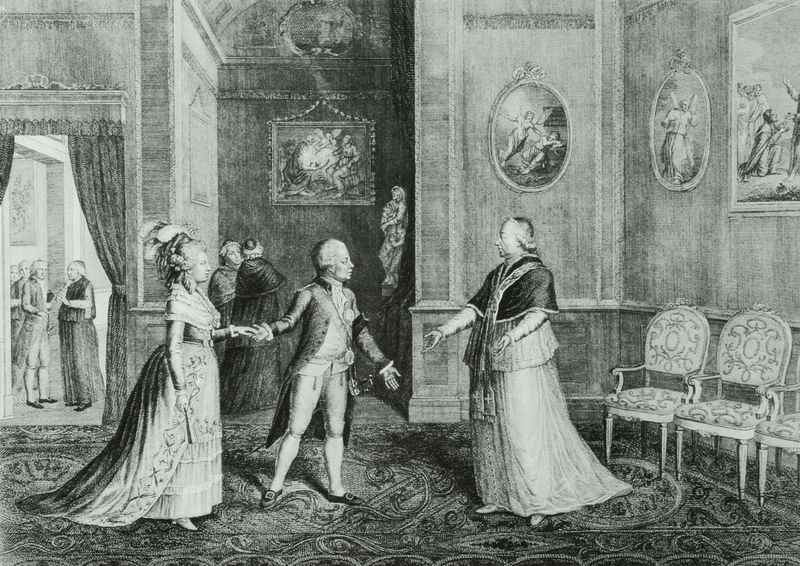
Titel: Paul und Maria Fjodorowna bei Papst Pius VI.
Künstler: A. Lazzarini
Standort: St. Petersburg
Institution: Schloss Pawlowsk
Schlagwörter: dunkel, feder, gemälde, gruppe, hand, mann, schatten, umhang, weiß, frauen, menschen, fenster, finger, frankreich, frau, frisur, frisuren, geste, grau, haar, hell, hut, kleid, kleider, licht, männer, profil, raum, reden, schmuck, schwarz, stuhl, stühle, tür, zeichnung, zimmer, blick, dame, gürtel, haus, schloss, tuch, ball, fest, fächer, gesellschaft, gespräch, herren, muster, ornament, teppich, alt, hose, kappe, profile, wand, arme, barock, falten, federn, kleidung, mensch, rahmen, sockel, stehen, bild, gesten, herr, hände, innenraum, portrait, porträt, vorhang, kirche, boden, figur, geistlicher, gewand, haare, interieur, sessel, adel, decke, drei, innen, paar, rokkoko, knopf, locken, renaissance, rokoko, oval, rund, engel, skulptur, statue, perücke, schärpe, schleppe, schürze, taille, bilder, bilderrahmen, papier, italien, unterhaltung, schuhe, russland, grafik, graphik, türe, pilaster, saal, vorstellung, querformat, bischof, papst, kartusche, polster, salon, vorhänge, weib, ornamente, robe, nebenraum, durchgang, stube, faltenwurf, podest, gemach, zeigen, knöpfe, stola, tor, halle, wände, strümpfe, nische, gewölbe, offen, durchblick, medaillon, druck, druckgraphik, schnitt, druckgrafik, schraffur, stich, schwarzweiß, uniform, fraue, orden, kardinal, schuh, schuhspitze, rom, portal, villa, ehepaar, ehe, pfarrer, armlehnen, chwarz, begegnung, klerus, priester, empfang, rechteckig, audienz, eminenz, kostüme, bischöfe, geistliche, mönche, adlige, kniebundhose, empfangen, dürer, perücken, kupferstich, madonna, gemölde, graus, feierlichkeit, ornat, kardinäle, vorstellen, perrücke, begrüssen, schwarz/weiß, nischen, nebenzimmer, vorraum, mozart, entree, kniehose, medaillons, empfangsraum, trauung, abt, kniehosen, louis, kleriker, pluviale, page, pallium, türsturz, chodowiecki, heiligenbilder, adelbürgertum, cleriker, emminenz, geistlicheer, richelieu, sholzschnitt, ylbrecht, frai, sesseln, noden, tardieu